Field crop: maize
Growth stage: 1
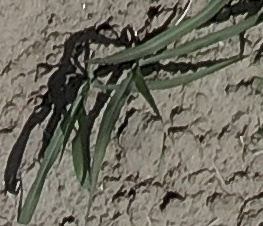
Species: sorghum